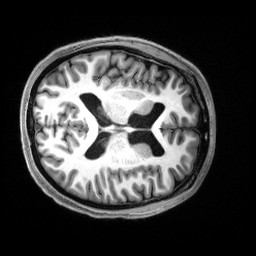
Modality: T1w
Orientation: axial
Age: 21
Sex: female
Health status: healthy
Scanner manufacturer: siemens
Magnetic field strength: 3 T
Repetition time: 2.5 s
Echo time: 0.00222 s